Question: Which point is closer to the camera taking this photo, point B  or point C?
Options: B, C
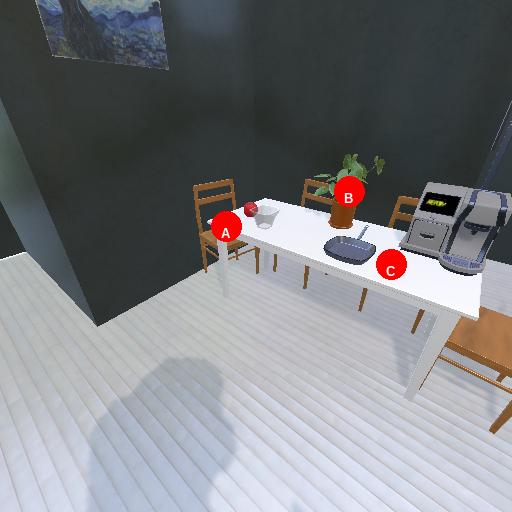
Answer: B